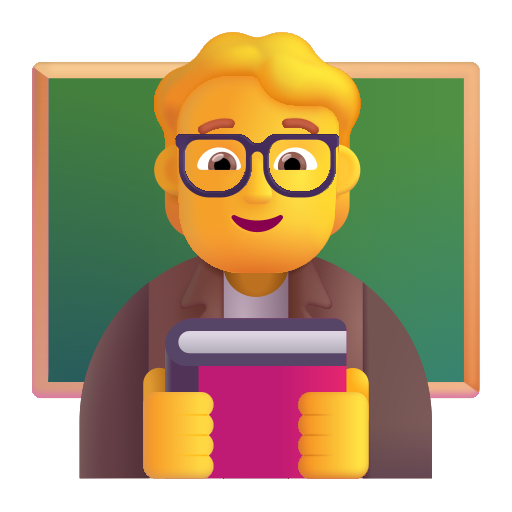
teacher color default